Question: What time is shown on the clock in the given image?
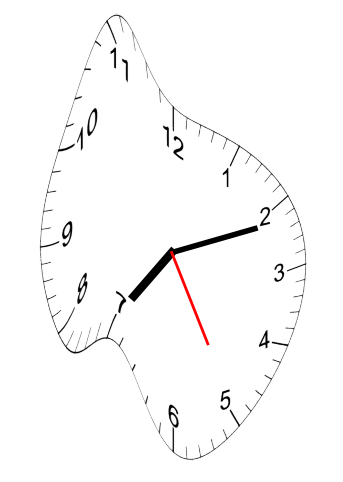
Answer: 07:11:25